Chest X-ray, PA view. Patient: 37 years old, sex M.
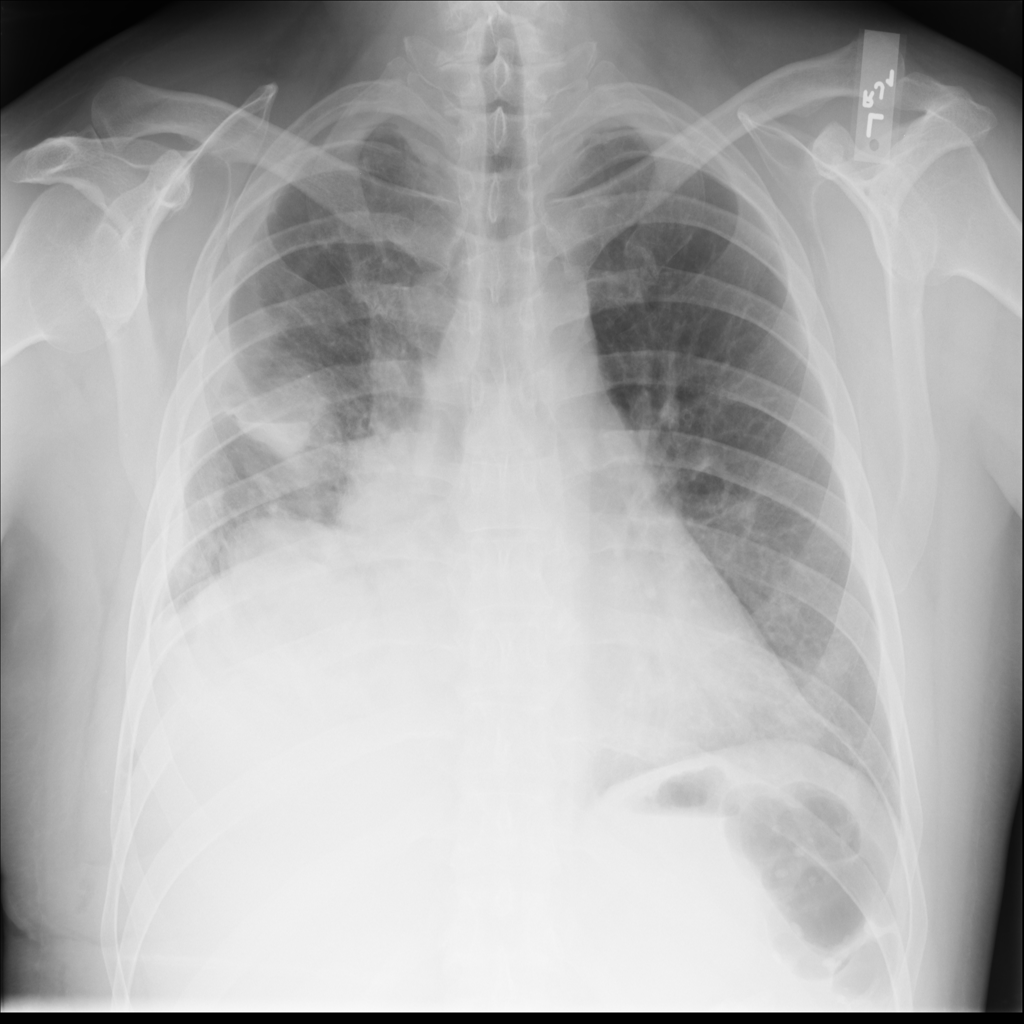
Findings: No Finding